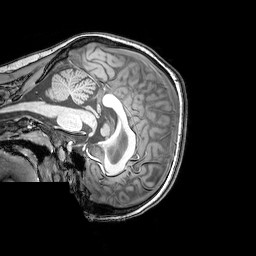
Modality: T1w
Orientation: sagittal
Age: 24
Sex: female
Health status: healthy
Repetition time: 0.081 s
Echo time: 0.037 s